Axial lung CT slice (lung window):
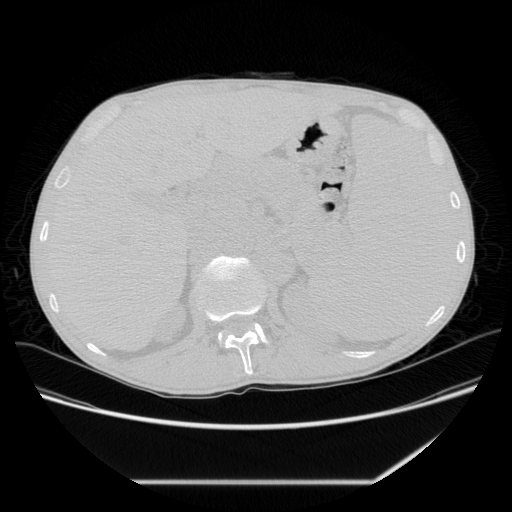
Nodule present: no